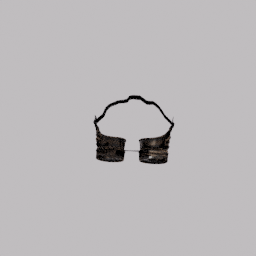
Label: people